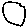
Label: circle